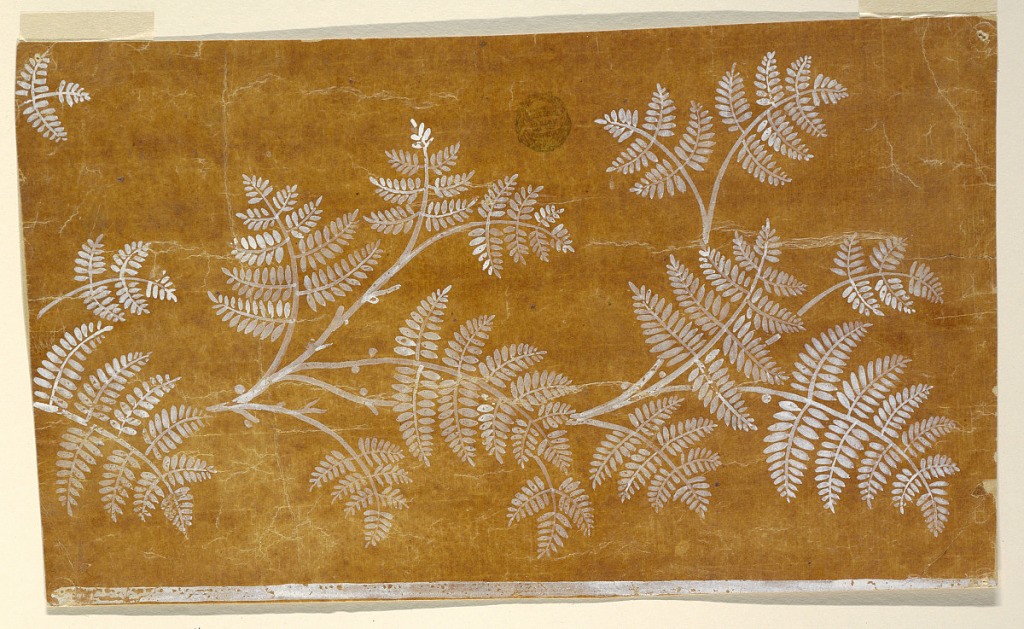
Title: Design for an Embroidered or Woven Horizontal Border of the "Fabrique de St. Ruf," Unfinished
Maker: Fabrique de Saint Ruf, Lyon, France
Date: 1805–1815
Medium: Brush and white gouache on glazed tracing paper pasted on paper
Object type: Drawing
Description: A garland of boughs with leaves, over a stripe.